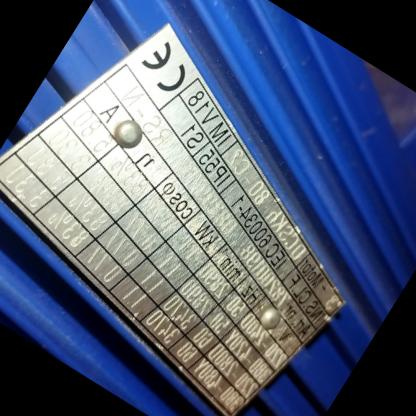
Klasa: tabliczka-znamionowa